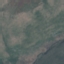
Land use / land cover: HerbaceousVegetation